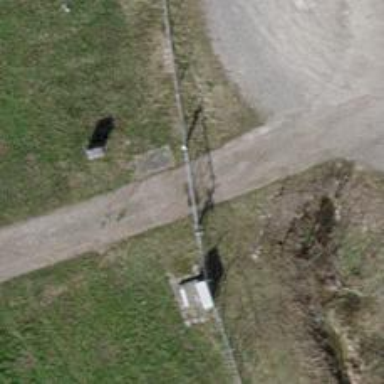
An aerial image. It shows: Gate.